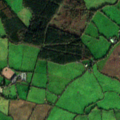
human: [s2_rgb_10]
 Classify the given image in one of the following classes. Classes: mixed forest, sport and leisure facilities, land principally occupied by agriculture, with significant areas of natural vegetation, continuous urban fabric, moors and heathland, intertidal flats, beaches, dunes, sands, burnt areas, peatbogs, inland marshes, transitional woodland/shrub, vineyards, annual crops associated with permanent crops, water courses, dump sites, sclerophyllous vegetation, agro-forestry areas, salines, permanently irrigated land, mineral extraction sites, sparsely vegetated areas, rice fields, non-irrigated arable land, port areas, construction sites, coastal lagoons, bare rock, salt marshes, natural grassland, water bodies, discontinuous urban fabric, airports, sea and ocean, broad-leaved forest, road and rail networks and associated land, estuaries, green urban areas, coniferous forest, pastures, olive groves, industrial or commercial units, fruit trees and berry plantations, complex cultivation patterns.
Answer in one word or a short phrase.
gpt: pastures, mixed forest